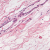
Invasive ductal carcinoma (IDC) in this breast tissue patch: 0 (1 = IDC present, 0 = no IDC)